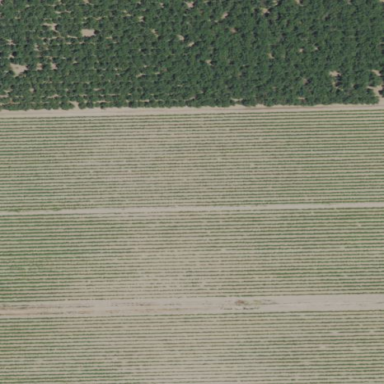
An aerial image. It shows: Vineyard growing grapes.